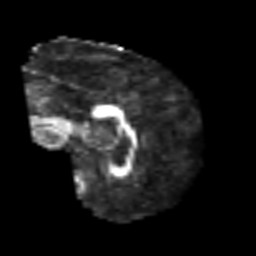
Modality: FA
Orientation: sagittal
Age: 55
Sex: male
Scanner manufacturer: siemens
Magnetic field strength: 3 T
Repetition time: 6.1 s
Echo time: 0.101 s